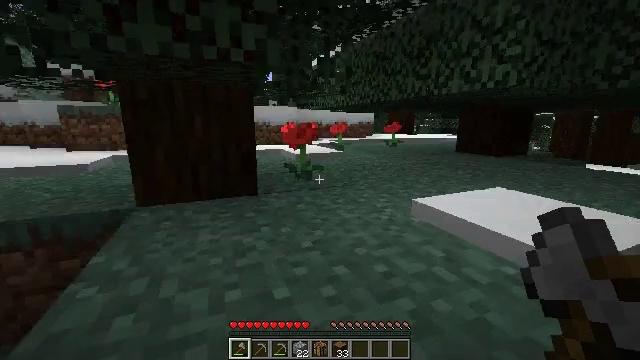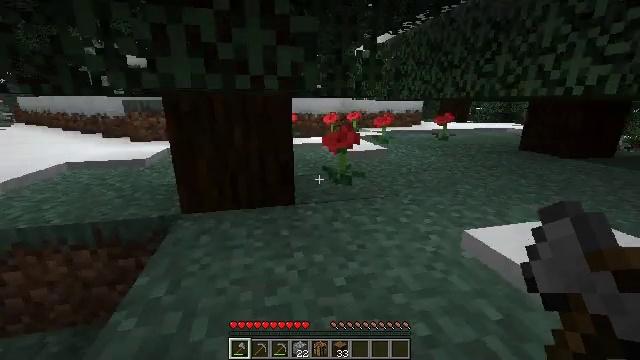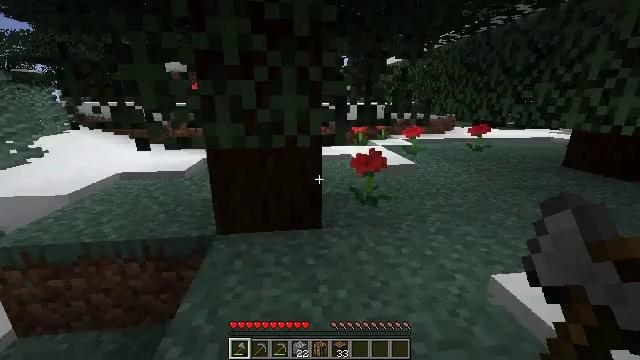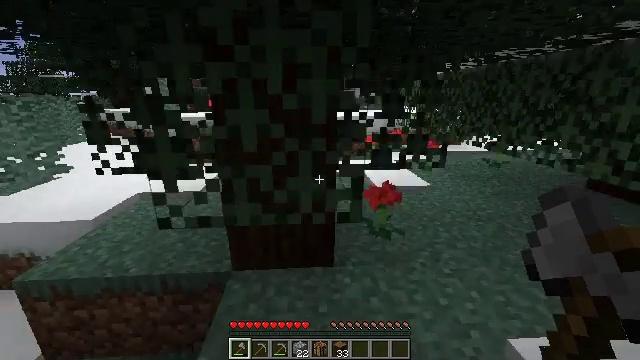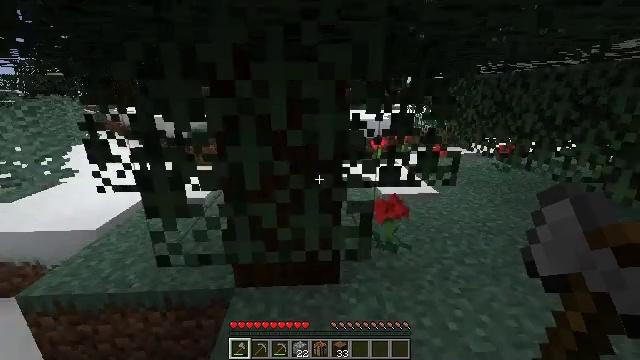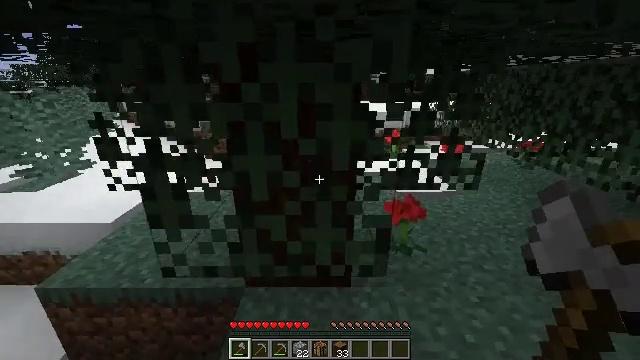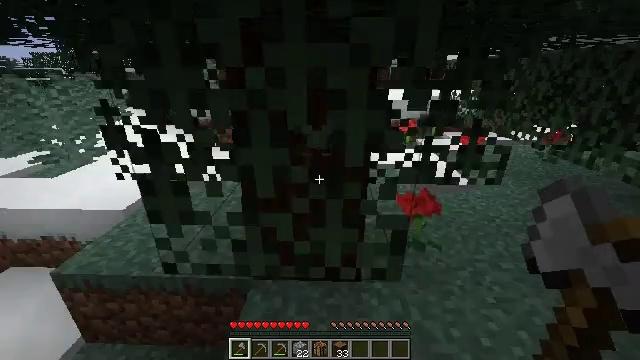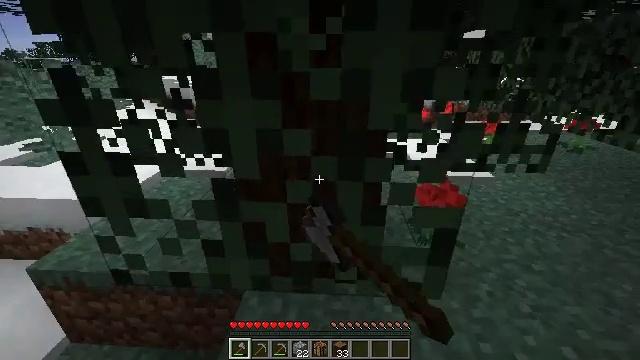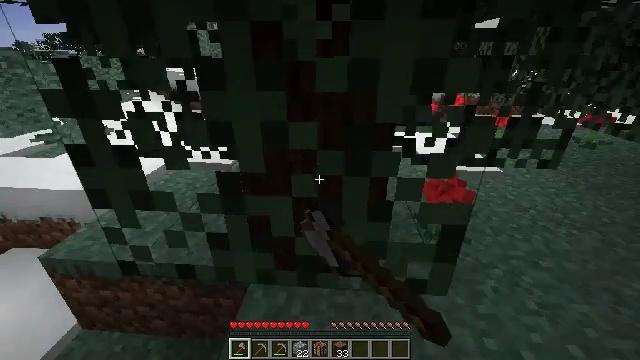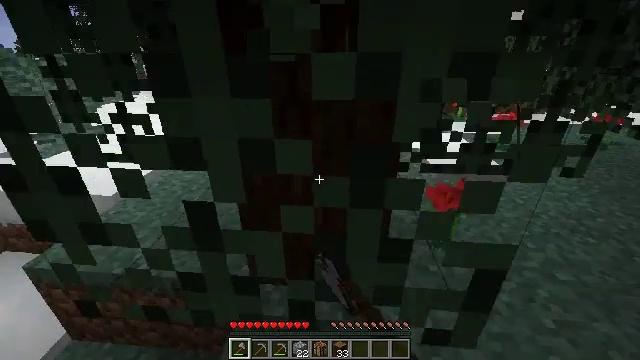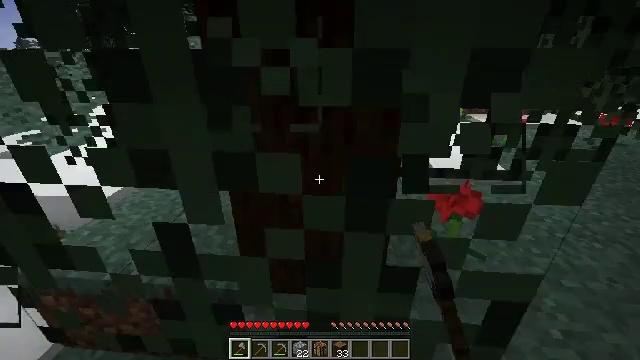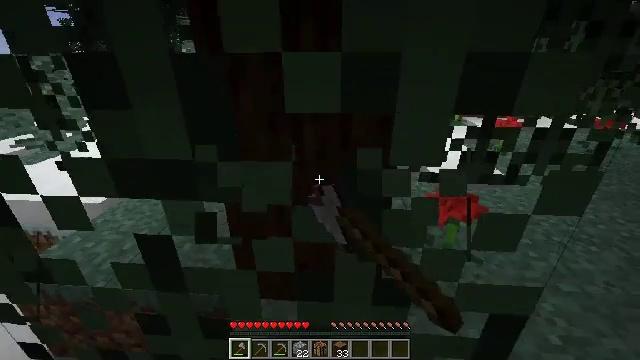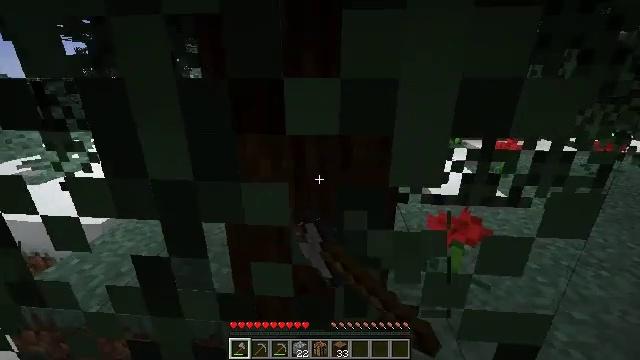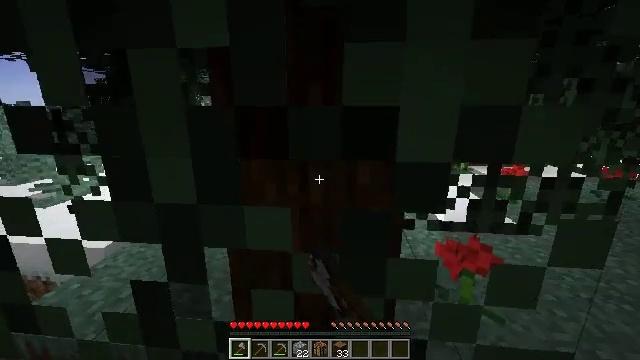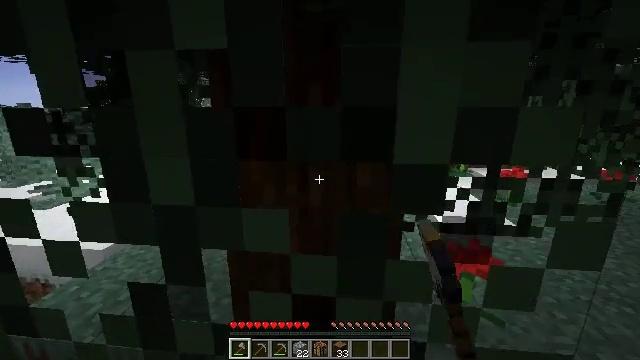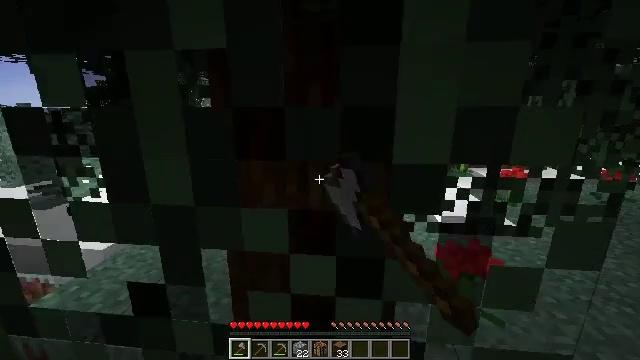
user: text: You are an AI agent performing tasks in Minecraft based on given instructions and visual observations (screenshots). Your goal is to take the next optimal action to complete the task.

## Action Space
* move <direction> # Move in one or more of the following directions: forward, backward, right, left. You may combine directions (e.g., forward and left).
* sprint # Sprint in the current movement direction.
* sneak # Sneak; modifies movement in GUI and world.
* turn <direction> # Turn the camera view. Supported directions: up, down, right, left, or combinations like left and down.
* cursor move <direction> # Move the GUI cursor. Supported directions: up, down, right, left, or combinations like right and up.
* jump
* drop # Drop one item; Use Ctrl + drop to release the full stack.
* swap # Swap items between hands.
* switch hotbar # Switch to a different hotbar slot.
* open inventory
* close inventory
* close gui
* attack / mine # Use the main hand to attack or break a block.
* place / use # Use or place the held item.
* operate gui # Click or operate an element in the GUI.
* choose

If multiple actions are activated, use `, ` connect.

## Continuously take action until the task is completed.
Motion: motion action
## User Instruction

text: Gather spruce leaves to collect foliage.
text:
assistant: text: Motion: move forward, turn left and down, jump
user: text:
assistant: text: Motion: move forward, turn left, jump
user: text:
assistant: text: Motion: move forward, turn left, jump
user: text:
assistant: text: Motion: move forward, turn left
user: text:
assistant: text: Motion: move forward, turn left and down
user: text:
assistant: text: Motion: move forward, turn left and down, attack / mine
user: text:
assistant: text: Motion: move forward, turn left and down, attack / mine
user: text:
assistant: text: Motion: turn left and down, attack / mine
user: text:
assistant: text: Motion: attack / mine
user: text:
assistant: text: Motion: attack / mine
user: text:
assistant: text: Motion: attack / mine
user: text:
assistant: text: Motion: turn up, attack / mine
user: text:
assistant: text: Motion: turn left and up, attack / mine
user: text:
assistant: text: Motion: attack / mine
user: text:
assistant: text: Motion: attack / mine
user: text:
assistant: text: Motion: attack / mine
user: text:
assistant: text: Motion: attack / mine
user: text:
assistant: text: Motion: attack / mine
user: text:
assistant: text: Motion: attack / mine
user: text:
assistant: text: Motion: attack / mine
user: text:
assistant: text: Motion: attack / mine